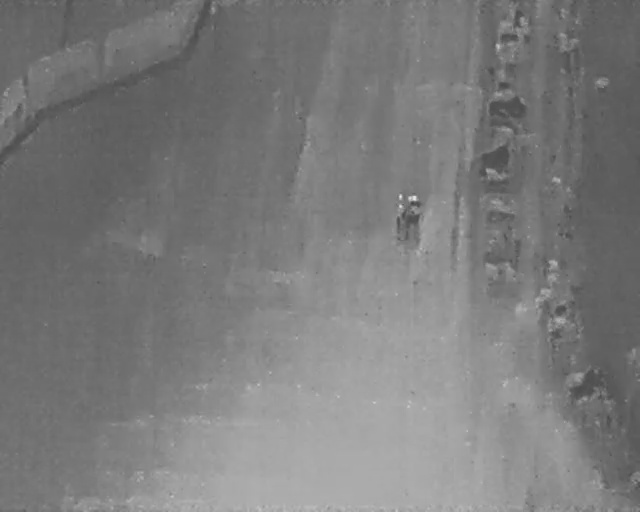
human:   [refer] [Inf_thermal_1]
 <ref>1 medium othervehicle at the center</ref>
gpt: <box>[[58, 39, 68, 46, 2]]</box>

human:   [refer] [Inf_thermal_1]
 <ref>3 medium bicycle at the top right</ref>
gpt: <box>[[78, 3, 81, 10, 2], [77, 14, 79, 18, 2], [79, 1, 82, 6, 2]]</box>

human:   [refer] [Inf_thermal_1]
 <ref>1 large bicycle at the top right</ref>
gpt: <box>[[77, 16, 81, 25, 2]]</box>

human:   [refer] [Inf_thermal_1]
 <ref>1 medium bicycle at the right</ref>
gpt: <box>[[76, 39, 79, 45, 2]]</box>